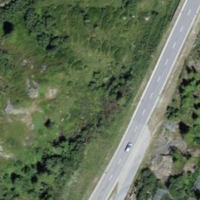
EUNIS habitat code: 31
Species observed at this site:
Myosotis scorpioides
Rhododendron ferrugineum
Dactylorhiza majalis
Dactylorhiza viridis
Bartsia alpina
Pinguicula leptoceras